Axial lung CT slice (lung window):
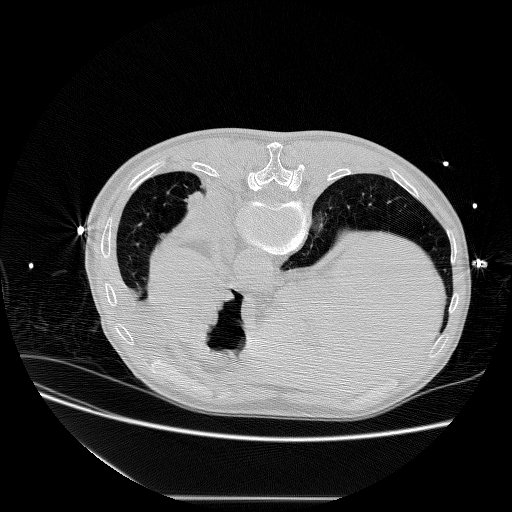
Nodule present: no